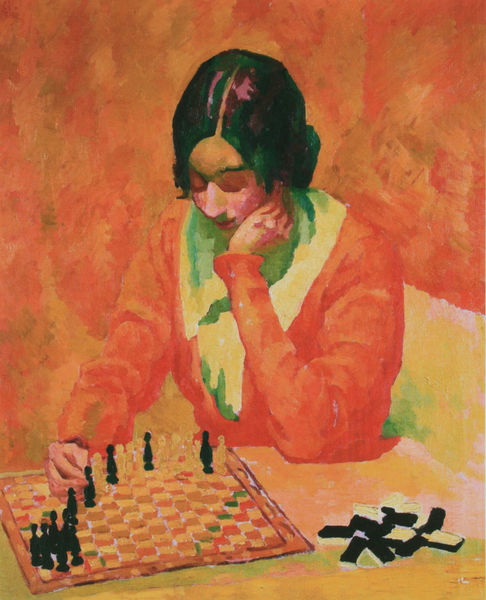
Titel: Halma (Version 2)
Künstler: Giovanni Giacometti
Institution: Privatbesitz
Schlagwörter: hand, kopf, gelb, grün, mädchen, sitzen, braun, frau, haar, kleid, nase, orange, schwarz, tisch, rot, tuch, expressionismus, schachbrett, hemd, augen, gesicht, kragen, steine, ärmel, rückenlehne, haare, sitzend, rosa, figuren, spielen, spielerin, konzentriert, gesenkt, allein, nachdenklich, konzentration, spiel, denken, brett, schach, warme farben, gsicht, domino, spielsteine, spielbrett, brettspiel, schachfiguren, schachspiel, flammrot, cheitel, spielfiguren, dominosteine, schachspielerin, halma